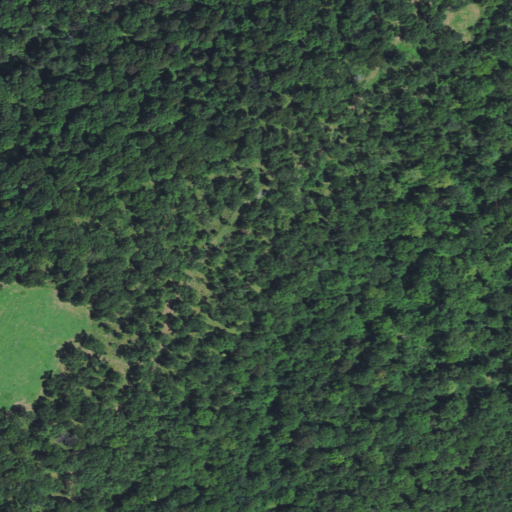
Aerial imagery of mountain in Oklahoma named Jackson Mountain containing deciduous forest and pasture